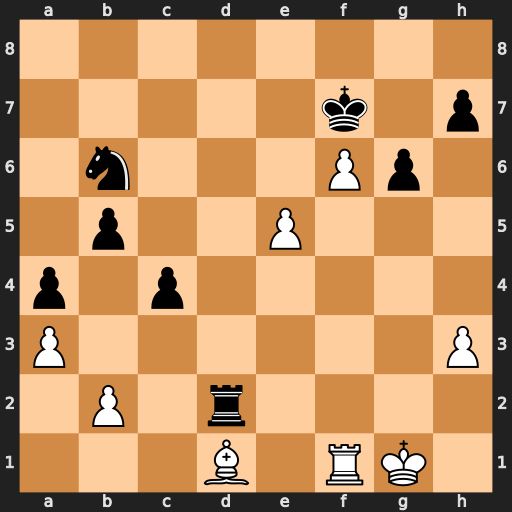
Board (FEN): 8/5k1p/1n3Pp1/1p2P3/p1p5/P6P/1P1r4/3B1RK1
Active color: w
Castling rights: -
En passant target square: -
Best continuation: e6+ Kxe6 f7